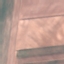
Label: AnnualCrop